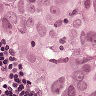
Metastatic tissue present: yes